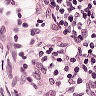
Metastatic tissue present: no